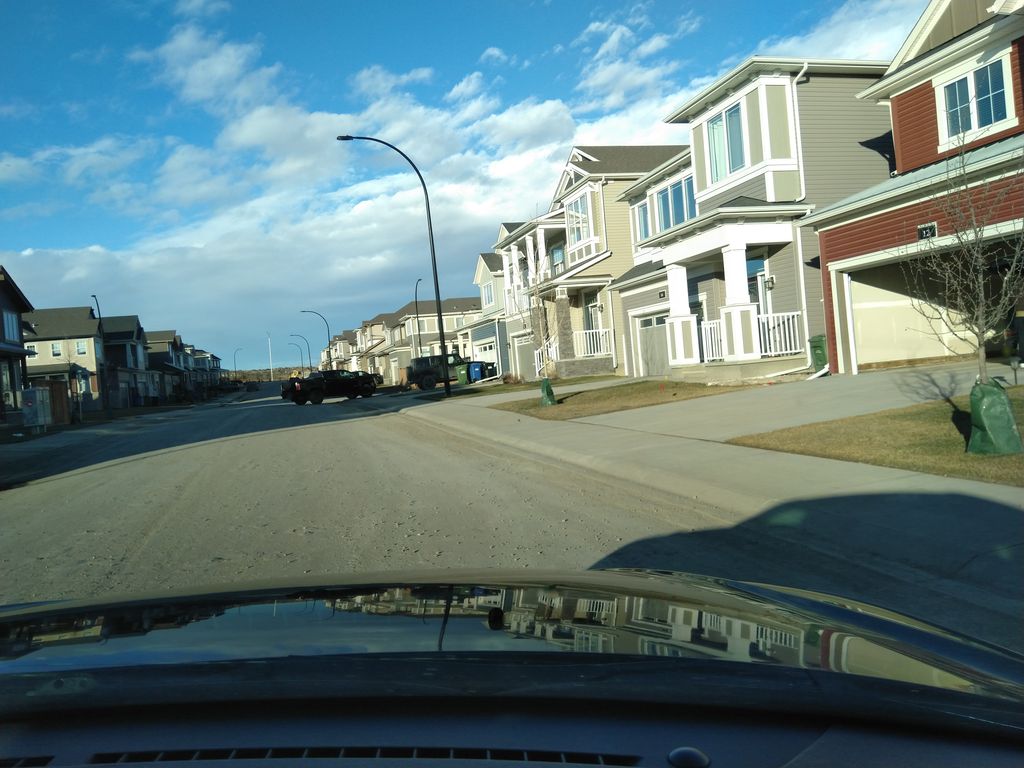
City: calgary